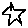
Label: star